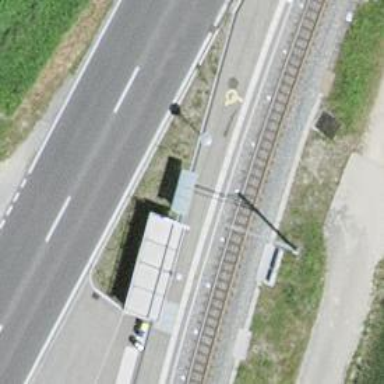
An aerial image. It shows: Public transport stop position.